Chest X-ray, PA view. Patient: 58 years old, sex M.
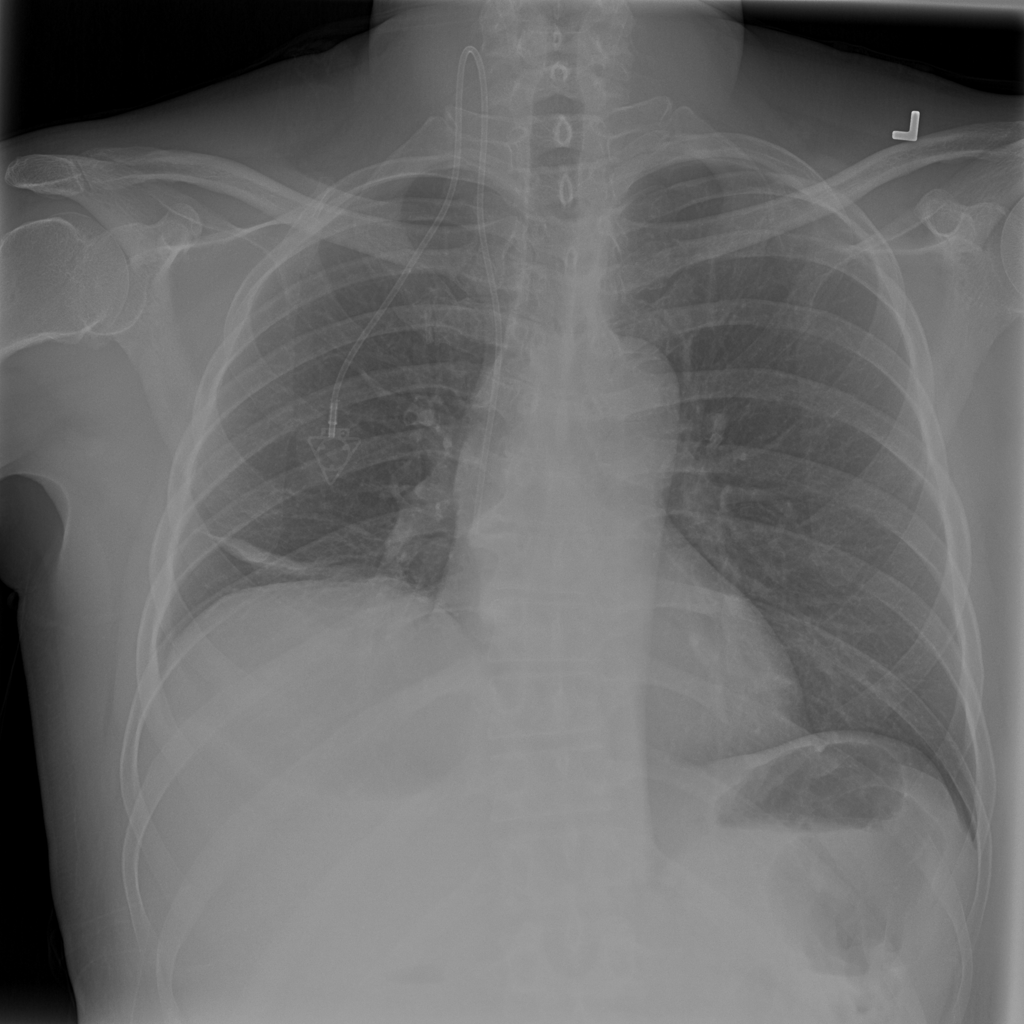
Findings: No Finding